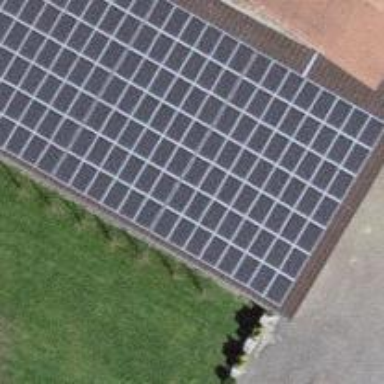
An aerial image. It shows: Solar power generator.